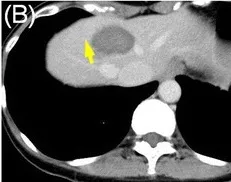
Sequential images of abdominal computed tomography (CT). , November 2012 Initially, the hepatic metastases considerably respond to vemurafenib treatment, and they become almost invisible (b).
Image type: radiology (ct)